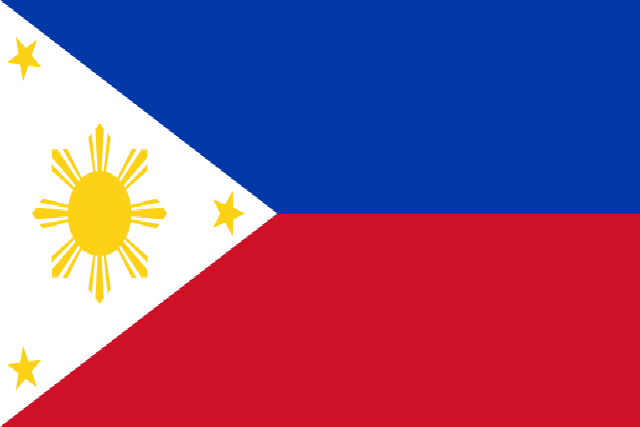
Country: Philippines
Country code: ph